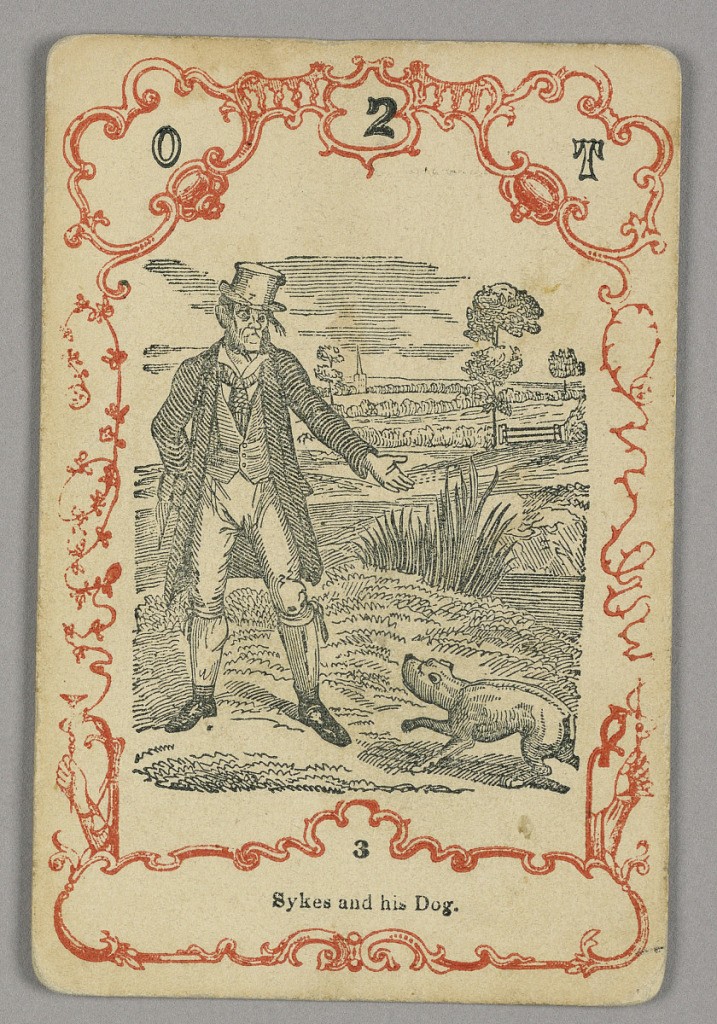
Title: Playing card
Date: ca. 1855
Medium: Red and black ink, paper
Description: Card numbered at top: O 2 T; below central image: 3